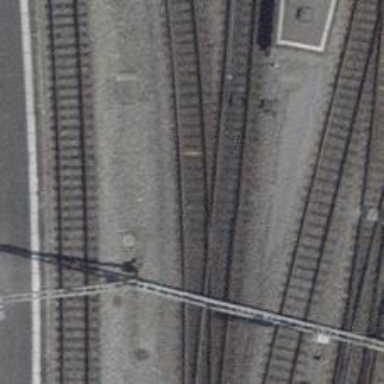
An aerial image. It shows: Single-track electrified railway siding with contact line.